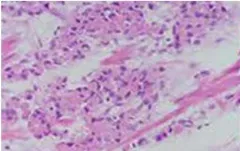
Pathological picture. Pathological images of the patient's remnant stomach, partial jejunum, and ,partial resection specimen taken on April 30, 2020.
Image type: pathology (h&e)